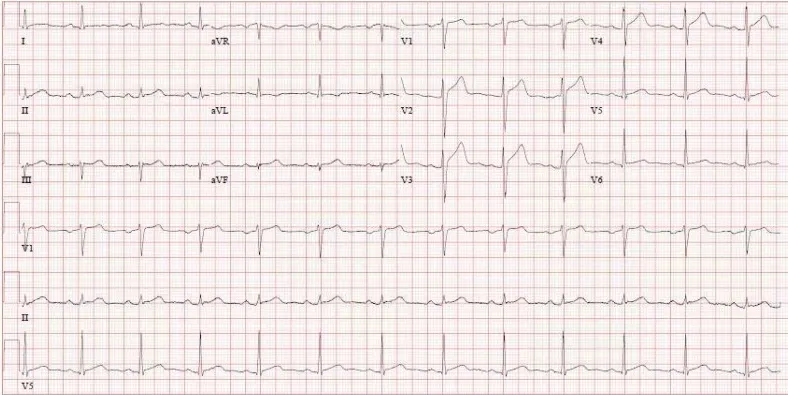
ECG upon admission shows sinus rhythm with mild ST-segment elevation in anterior and inferior leads.
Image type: electrography (ekg)